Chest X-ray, AP view. Patient: 58 years old, sex M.
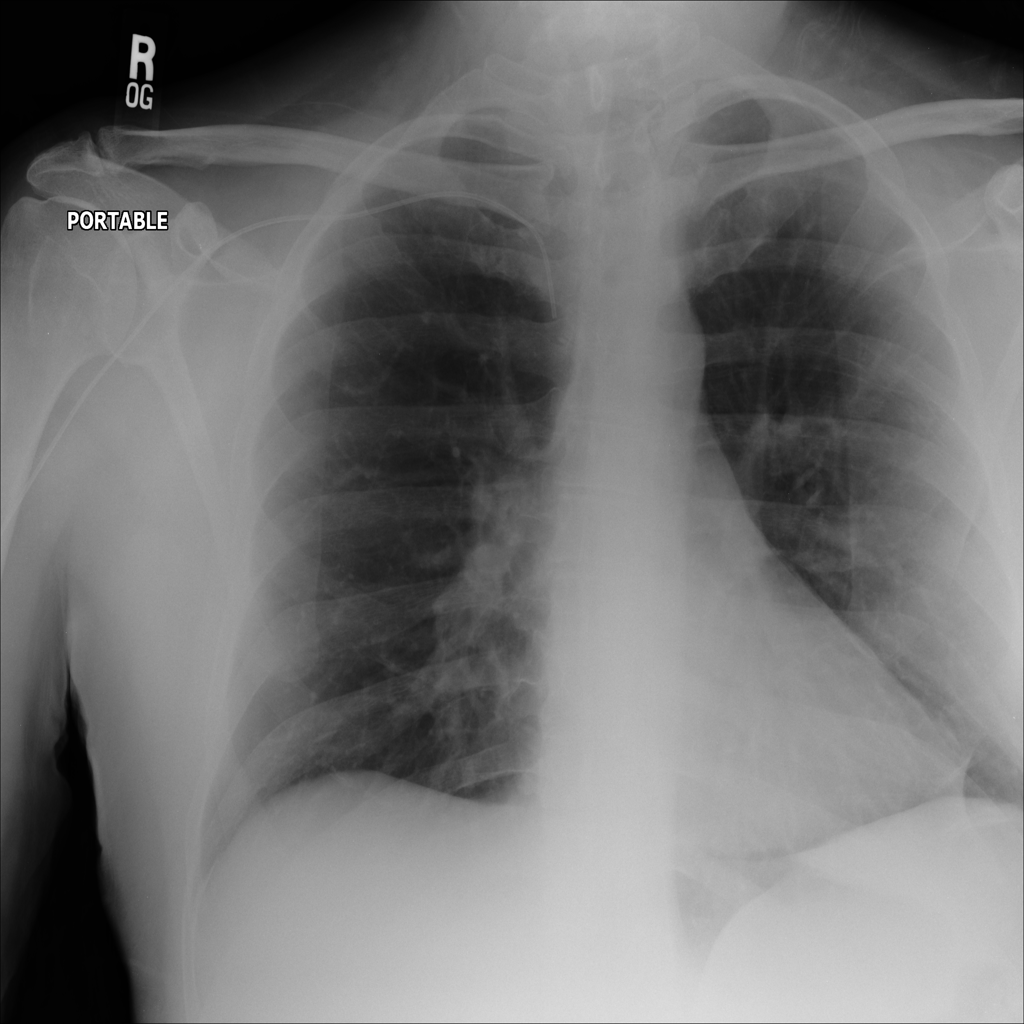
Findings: No Finding